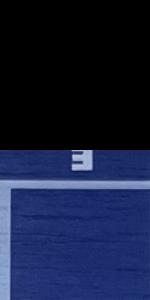
Label: Empty